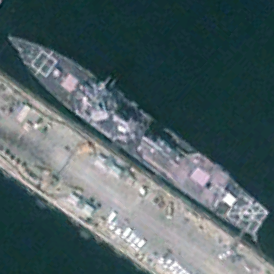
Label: destroyer